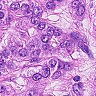
Metastatic tissue present: yes